Question:
How can I make this layout in android programmatically.
I want just an idea not whole coding thing.
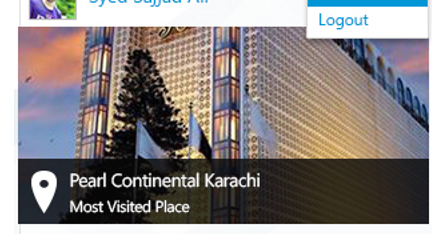
Answer: Here is the answer but not the direct answer. This is what I personally do to create complex layout programatically.
Create the same layout in XML.
'''
<?xml version="1.0" encoding="utf-8"?>
<RelativeLayout xmlns:android="http://schemas.android.com/apk/res/android"
android:layout_width="match_parent"
android:layout_height="match_parent" >
<ImageView
android:id="@+id/imageView1"
android:layout_width="match_parent"
android:layout_height="match_parent"
android:layout_alignParentLeft="true"
android:layout_alignParentTop="true"
android:src="@drawable/some_big_image" />
<RelativeLayout
android:layout_width="match_parent"
android:layout_height="100dp"
android:layout_alignParentBottom="true"
android:layout_alignParentLeft="true"
android:background="#DD000000" >
<ImageView
android:id="@+id/imageView2"
android:layout_width="wrap_content"
android:layout_height="wrap_content"
android:layout_alignParentLeft="true"
android:layout_centerVertical="true"
android:src="@drawable/ic_launcher" />
<TextView
android:id="@+id/textView1"
android:layout_width="wrap_content"
android:layout_height="wrap_content"
android:layout_alignTop="@+id/imageView2"
android:layout_toRightOf="@+id/imageView2"
android:text="TextView"
android:textColor="@android:color/white" />
<TextView
android:id="@+id/textView2"
android:layout_width="wrap_content"
android:layout_height="wrap_content"
android:layout_alignBottom="@+id/imageView2"
android:layout_toRightOf="@+id/imageView2"
android:text="TextView"
android:textColor="@android:color/white" />
</RelativeLayout>
'''
Now start from to .
'''
RelativeLayout mParent = new RelativeLayout(this);
RelativeLayout.LayoutParams mParentParams = new RelativeLayout.LayoutParams(new RelativeLayout.LayoutParams(RelativeLayout.LayoutParams.MATCH_PARENT, RelativeLayout.LayoutParams.MATCH_PARENT));
mParent.setLayoutParams(mParentParams);
ImageView mBigImageView = new ImageView(this);
mBigImageView.setLayoutParams(mParentParams);
mParent.addView(mBigImageView);
'''
As you you can directly code the same without creating xml.